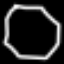
Label: octagon